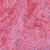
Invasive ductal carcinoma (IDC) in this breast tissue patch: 0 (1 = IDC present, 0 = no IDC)